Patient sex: M
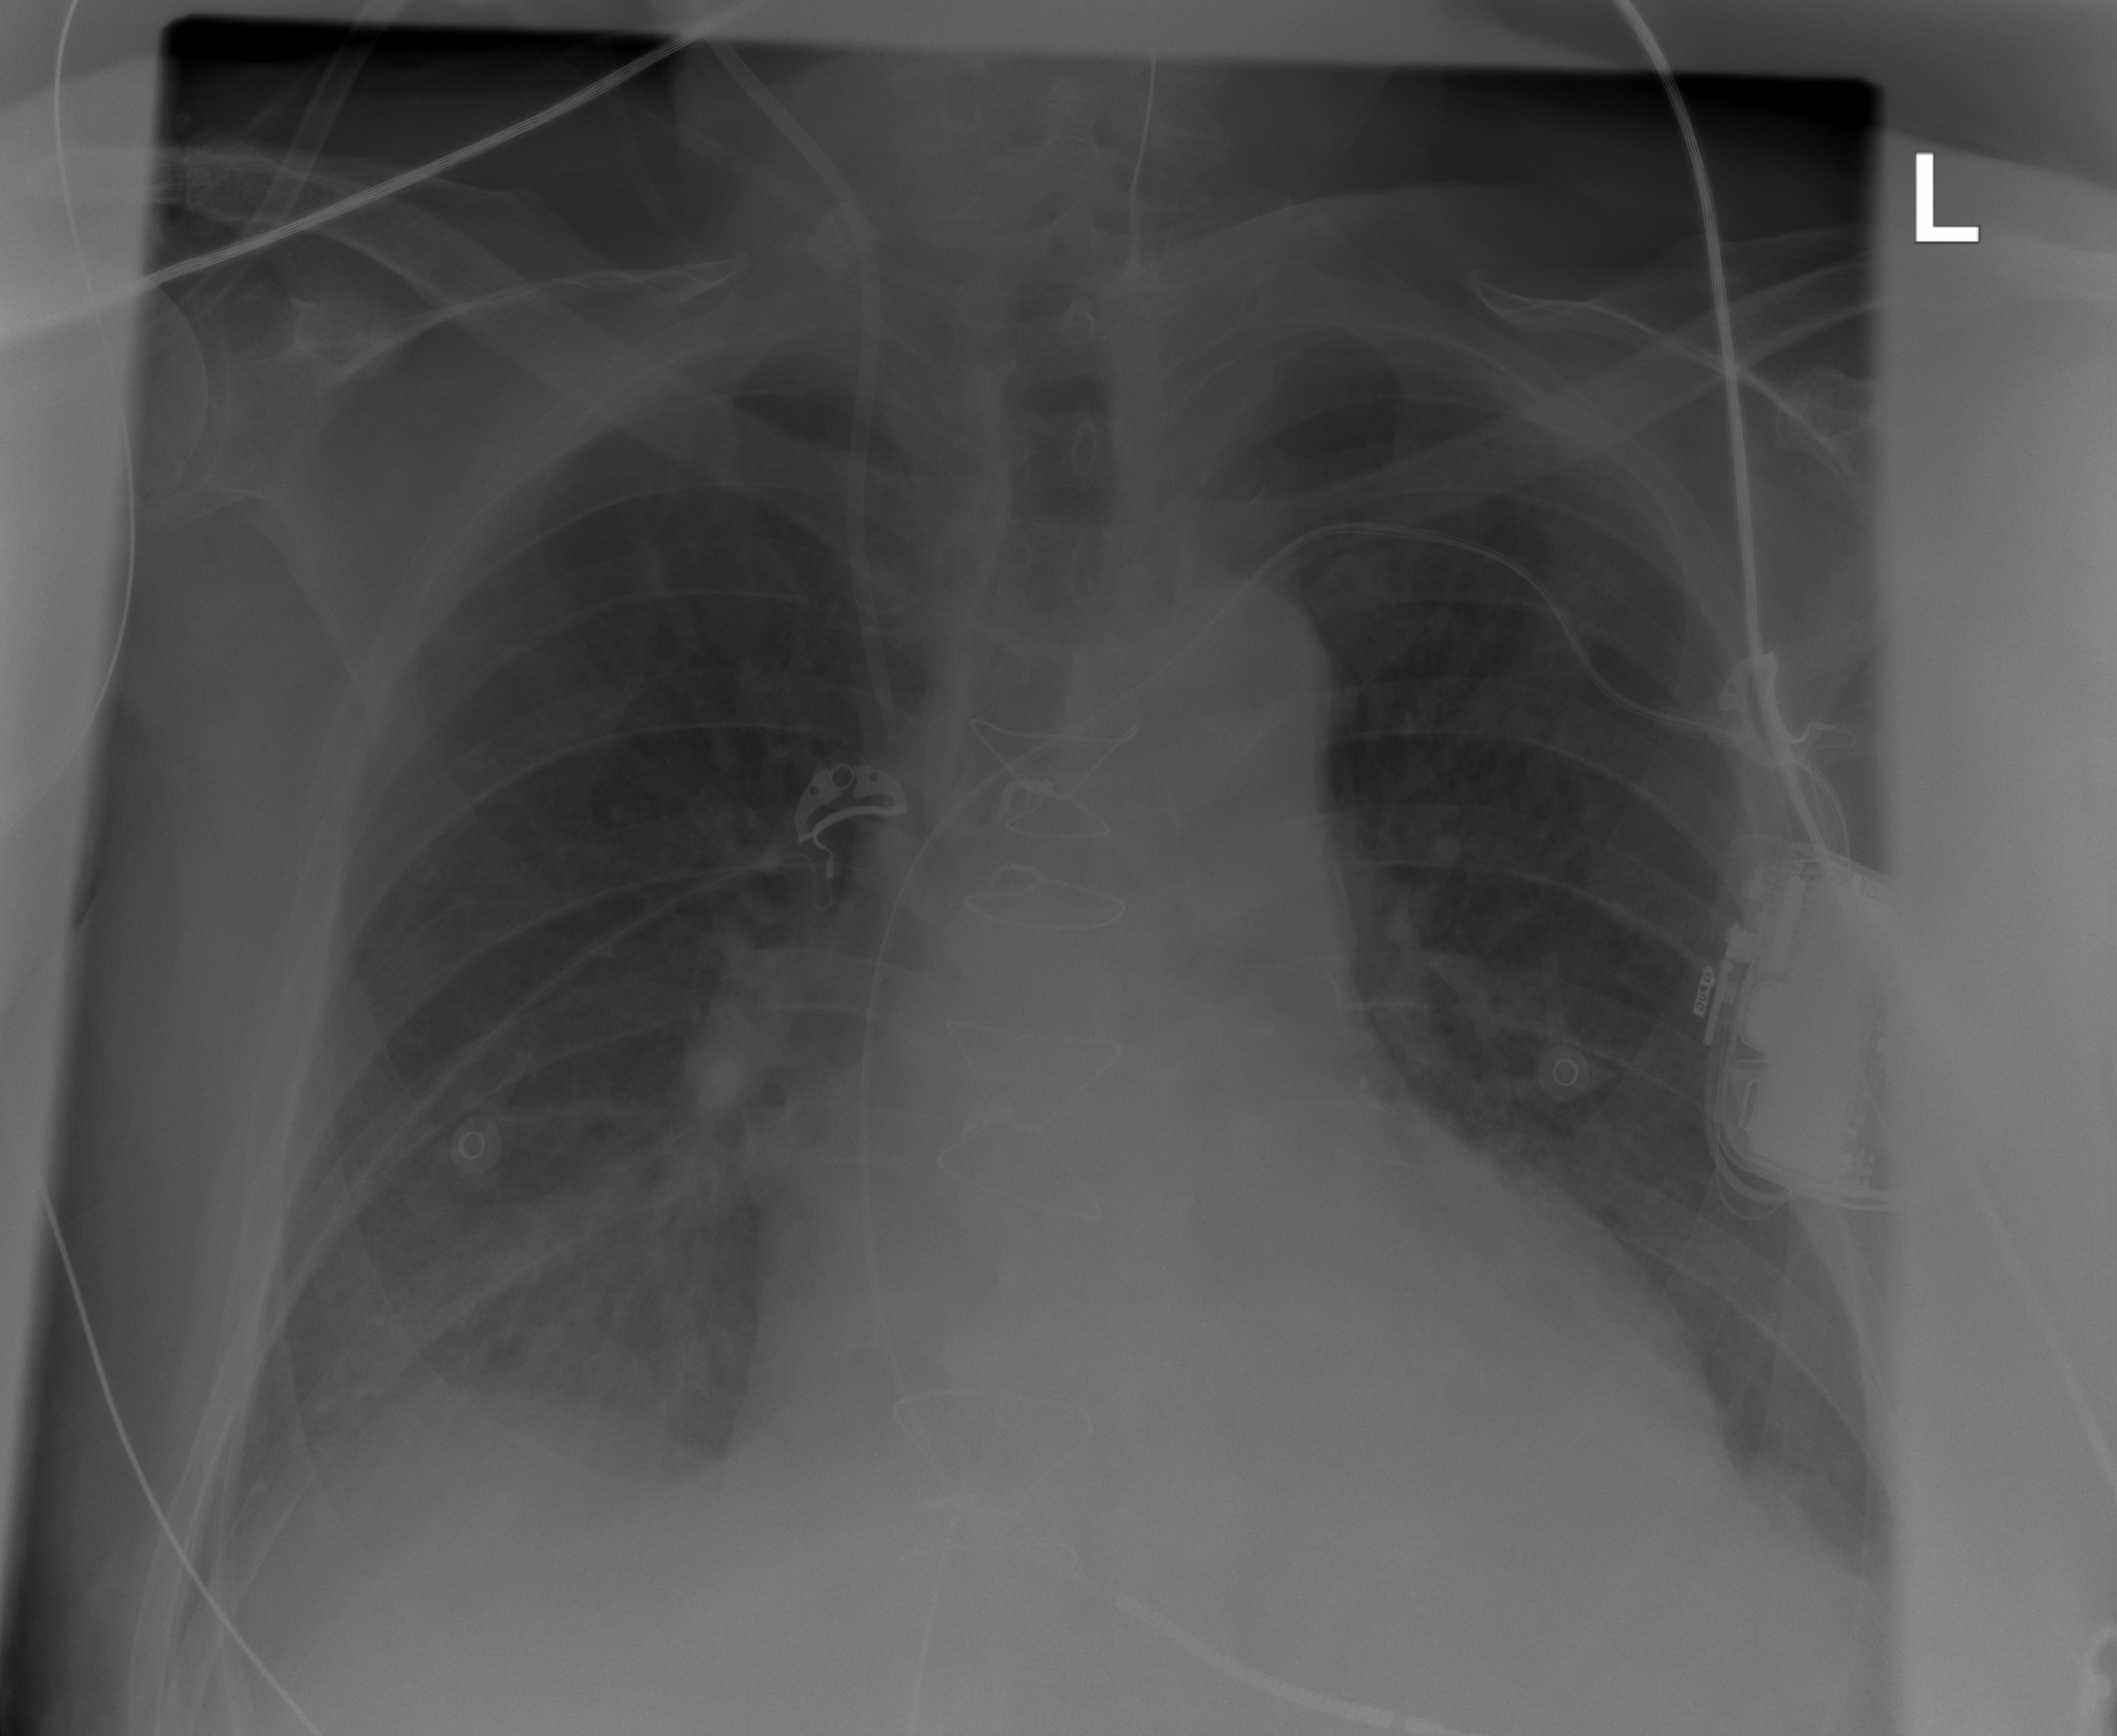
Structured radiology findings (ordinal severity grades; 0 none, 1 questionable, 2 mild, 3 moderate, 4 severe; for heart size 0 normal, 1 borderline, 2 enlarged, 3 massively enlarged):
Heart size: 2
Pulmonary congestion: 2
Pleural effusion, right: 0
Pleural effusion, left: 2
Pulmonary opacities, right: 2
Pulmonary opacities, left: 0
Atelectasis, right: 2
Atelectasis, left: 2